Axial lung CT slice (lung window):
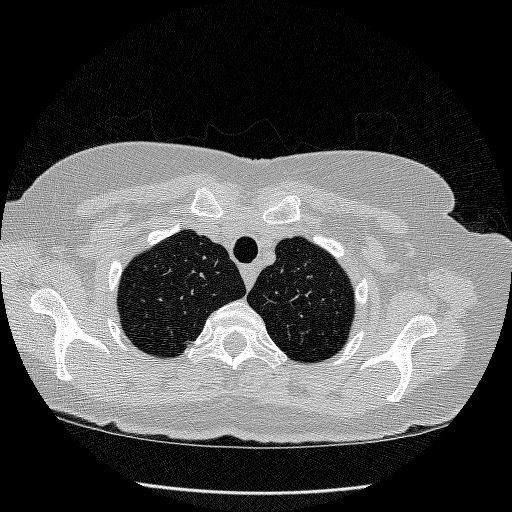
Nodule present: no